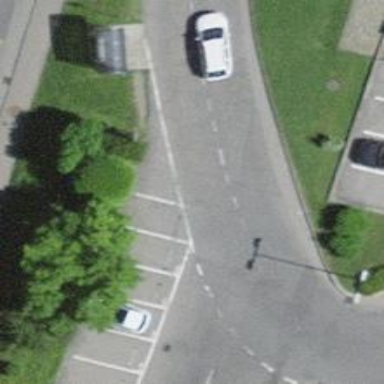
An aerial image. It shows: Bus stop with asphalt surface. The stop includes platform with shelter.